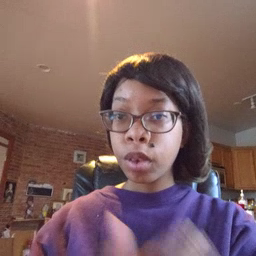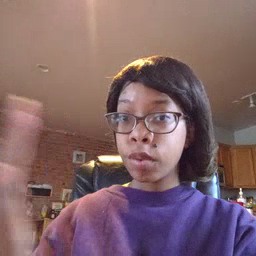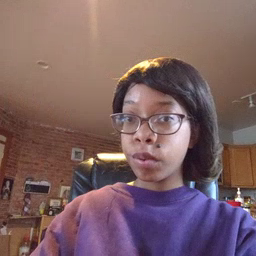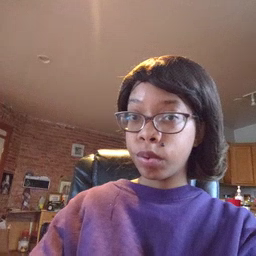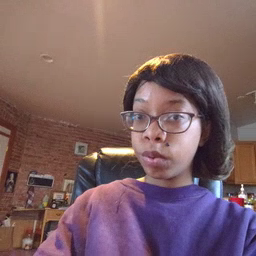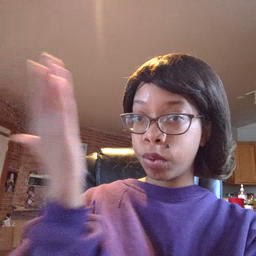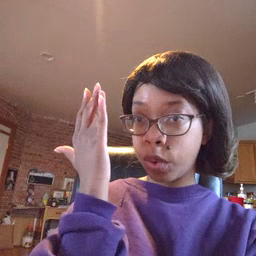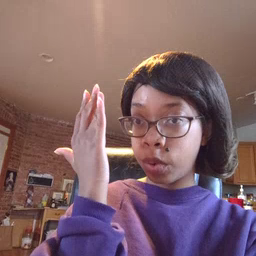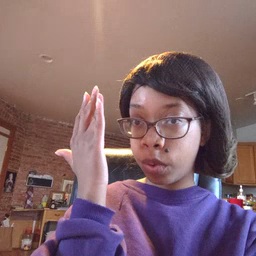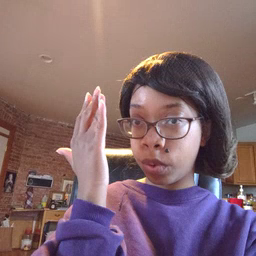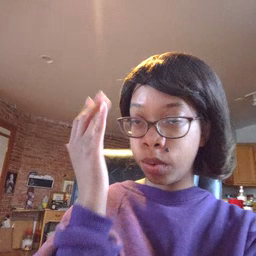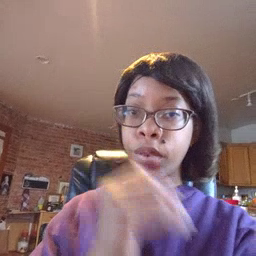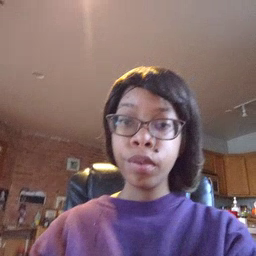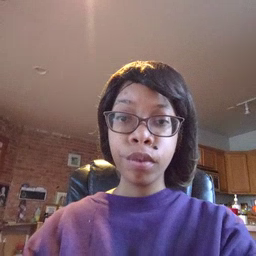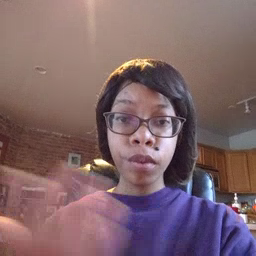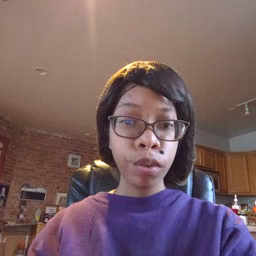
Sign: morning